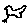
Label: bird